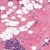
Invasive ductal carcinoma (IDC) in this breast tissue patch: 1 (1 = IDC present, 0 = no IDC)